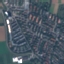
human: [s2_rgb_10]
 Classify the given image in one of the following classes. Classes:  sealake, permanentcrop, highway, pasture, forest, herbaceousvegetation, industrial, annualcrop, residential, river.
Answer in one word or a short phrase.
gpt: Residential